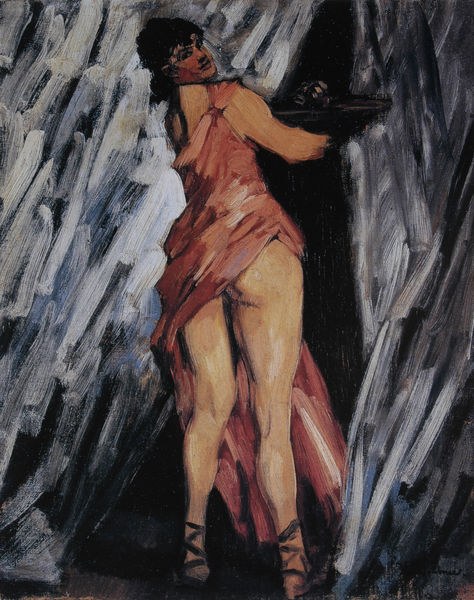
Titel: Salome
Künstler: Heinrich Wilhelm Trübner
Standort: Linz
Institution: Neue Galerie der Stadt Linz
Schlagwörter: akt, blau, gemälde, haut, kopf, nackt, schatten, weiß, kubismus, frau, grau, haar, kleid, licht, mund, nase, rücken, schwarz, blick, rot, tier, expressionismus, malerei, arm, gesicht, kleidung, mensch, tablett, bild, bildnis, portrait, porträt, vorhang, pastos, auge, figur, haare, theater, tänzerin, kontrast, rosa, schulter, beine, fesseln, lächeln, bein, hintern, lasziv, schuhe, backen, farbe, linien, dick, duktus, gardine, vorhänge, sandalen, halbnackt, erotik, geschlecht, schenkel, waden, kokett, striche, dirne, fuss, linie, rückseite, arsch, hinten, pobacke, popo, steht, sex, gesciht, rückansicht, sandale, tänzering, portät, toga, maul, anblick, graziös, schnürschuhe, umblicken, umgewandt, umschauen, sexy, träger, riemchen, schlitz, hinterteil, eid, umdrehen, freizügig, rotes kleid, schulterblick, animation, bine, au, po